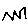
Label: zigzag